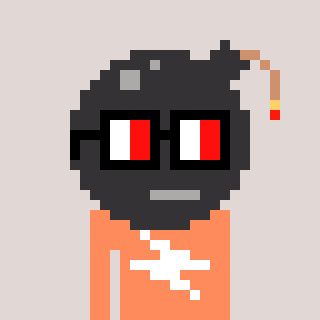
a pixel art character with square glasses with black frames and red eyes, a bomb-shaped head and a peachy-colored body on a warm background